Question: How can I subtract the shape of the title text from the button background?

I created a custom UIButton class. Currently the code to add the border and text color looks simply like this
'''
layer.borderWidth = 2.0
layer.borderColor = buttonColor.CGColor
layer.cornerRadius = (CGFloat(bounds.height) + paddingVertical * 2.0) / 2.0
setTitleColor(buttonColor, forState: UIControlState.Normal)
'''
Any advice on how I can subtract the button title shape from background. Do I need to render all this as an image or is there a better alternative?
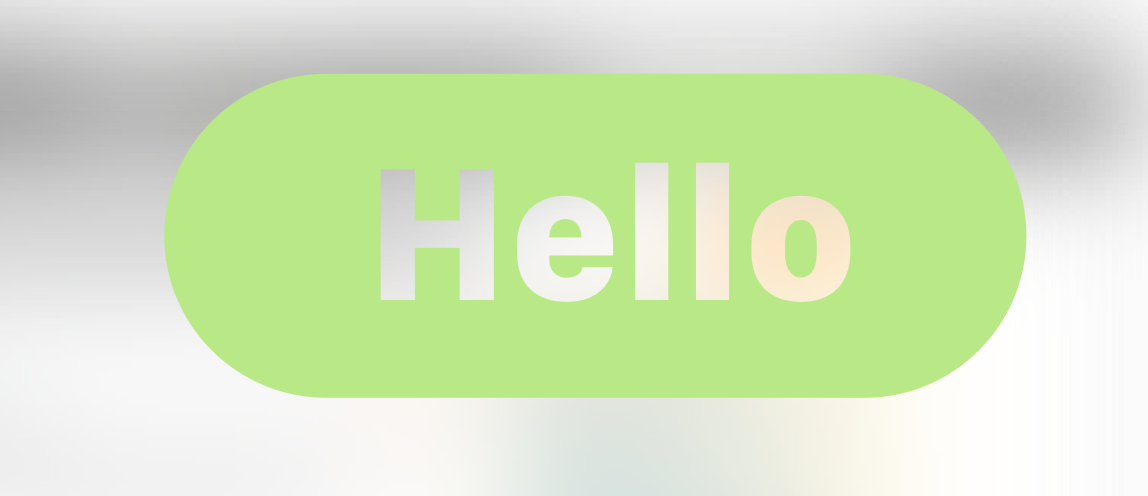
Answer: I've written some code for you, my UIButton subclass called AKStencilButton (available on github <URL>:
'''
#import "AKStencilButton.h"
#import <QuartzCore/QuartzCore.h>
@interface AKStencilButton ()
{
UIColor * _buttonColor;
}
@end
@implementation AKStencilButton
-(id)initWithCoder:(NSCoder *)aDecoder
{
if (self = [super initWithCoder:aDecoder]){
[self setupDefaults];
}
return self;
}
-(instancetype)initWithFrame:(CGRect)frame
{
if (self = [super initWithFrame:frame]){
[self setupDefaults];
}
return self;
}
-(void)setupDefaults
{
self.backgroundColor = [UIColor redColor];
self.layer.cornerRadius = 4;
self.clipsToBounds = YES;
}
-(void)layoutSubviews
{
[super layoutSubviews];
[self refreshMask];
}
-(void)setTitleColor:(UIColor *)color forState:(UIControlState)state
{
[super setTitleColor:[UIColor clearColor] forState:state];
}
-(void)refreshMask
{
self.titleLabel.backgroundColor = [UIColor clearColor];
[self setTitleColor:[UIColor clearColor] forState:UIControlStateNormal];
NSString * text = self.titleLabel.text;
CGSize buttonSize = self.bounds.size;
UIFont * font = self.titleLabel.font;
NSDictionary* attribs = @{NSFontAttributeName: self.titleLabel.font};
CGSize textSize = [text sizeWithAttributes:attribs];
UIGraphicsBeginImageContextWithOptions(buttonSize, NO, [[UIScreen mainScreen] scale]);
CGContextRef ctx = UIGraphicsGetCurrentContext();
CGContextSetFillColorWithColor(ctx, [UIColor whiteColor].CGColor);
CGPoint center = CGPointMake(buttonSize.width/2-textSize.width/2, buttonSize.height/2-textSize.height/2);
UIBezierPath *path = [UIBezierPath bezierPathWithRect:CGRectMake(0, 0, buttonSize.width, buttonSize.height)];
CGContextAddPath(ctx, path.CGPath);
CGContextFillPath(ctx);
CGContextSetBlendMode(ctx, kCGBlendModeDestinationOut);
[text drawAtPoint:center withAttributes:@{NSFontAttributeName:font}];
UIImage* viewImage = UIGraphicsGetImageFromCurrentImageContext();
UIGraphicsEndImageContext();
CALayer *maskLayer = [CALayer layer];
maskLayer.contents = (__bridge id)(viewImage.CGImage);
maskLayer.frame = self.bounds;
self.layer.mask = maskLayer;
}
@end
'''
it looks like this (sorry for the rainbow):